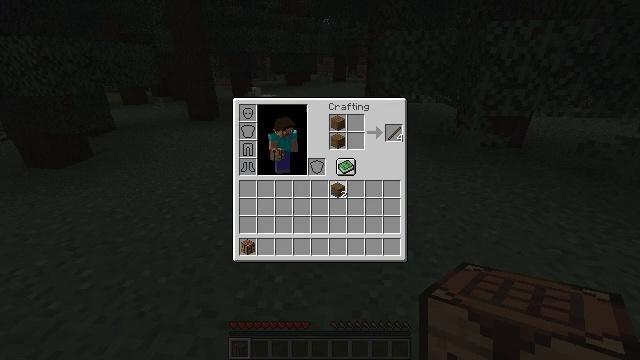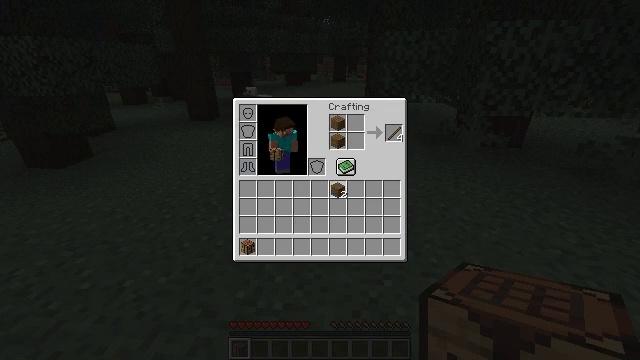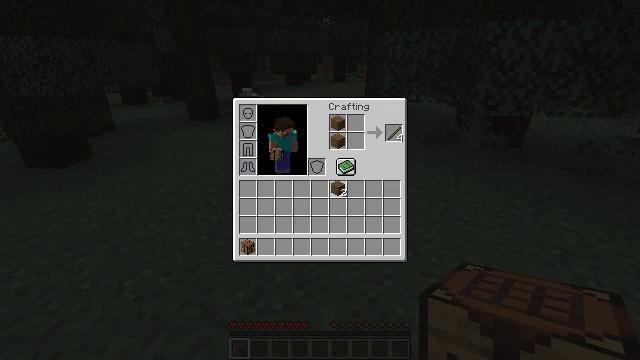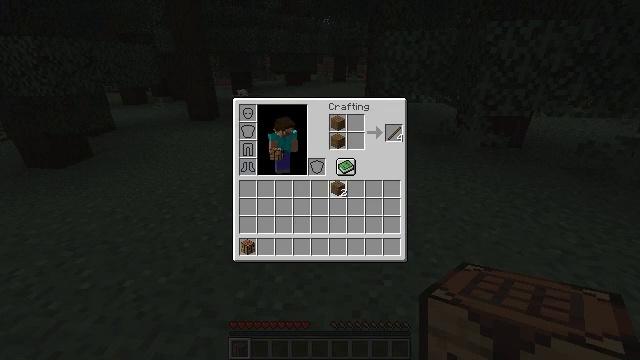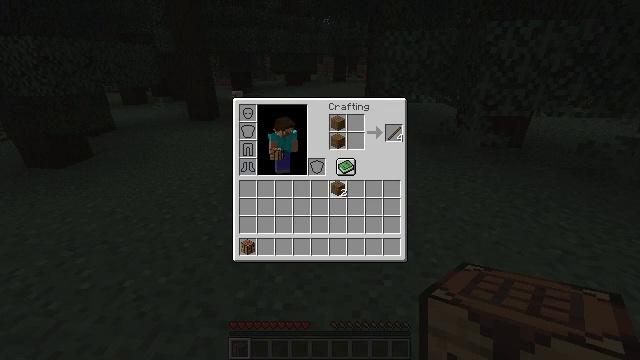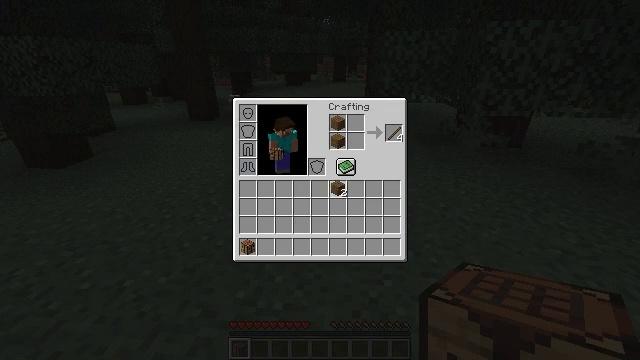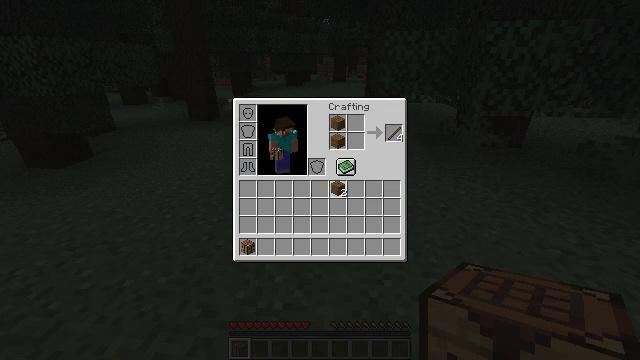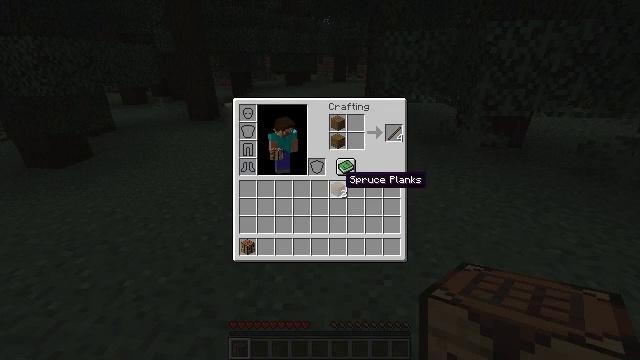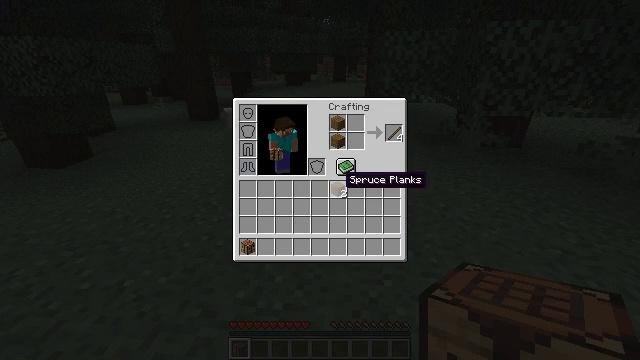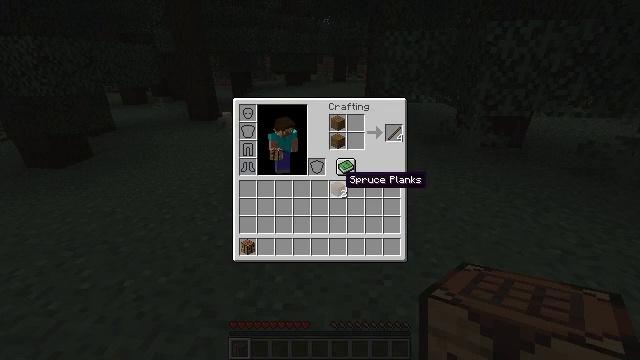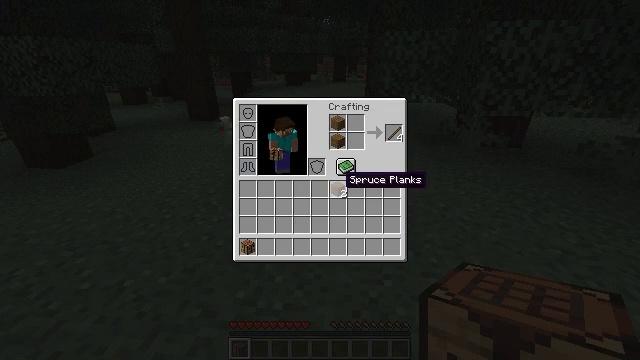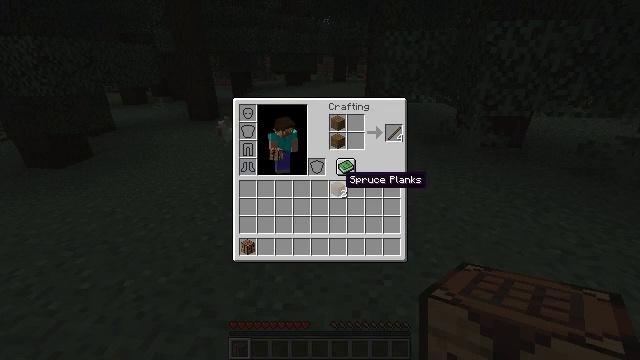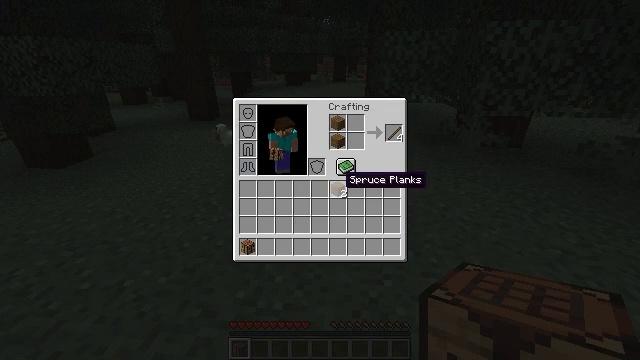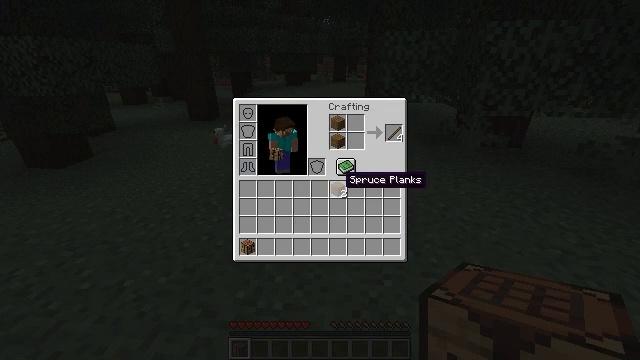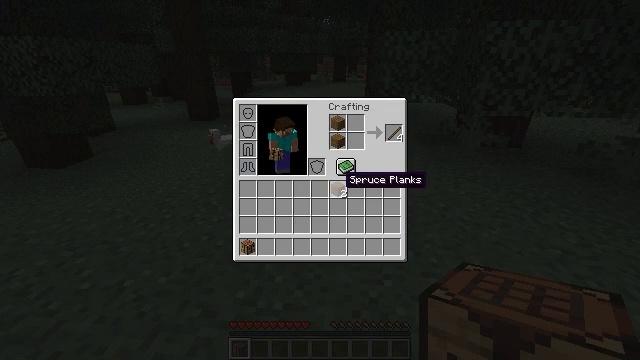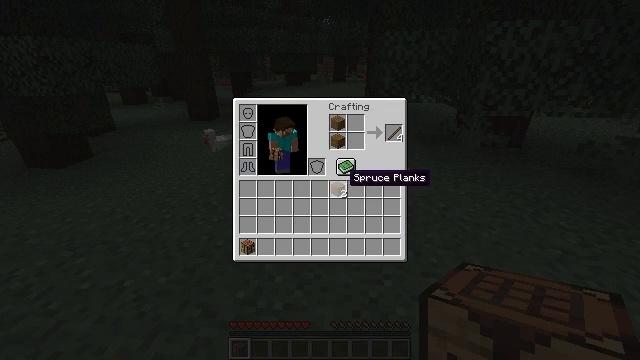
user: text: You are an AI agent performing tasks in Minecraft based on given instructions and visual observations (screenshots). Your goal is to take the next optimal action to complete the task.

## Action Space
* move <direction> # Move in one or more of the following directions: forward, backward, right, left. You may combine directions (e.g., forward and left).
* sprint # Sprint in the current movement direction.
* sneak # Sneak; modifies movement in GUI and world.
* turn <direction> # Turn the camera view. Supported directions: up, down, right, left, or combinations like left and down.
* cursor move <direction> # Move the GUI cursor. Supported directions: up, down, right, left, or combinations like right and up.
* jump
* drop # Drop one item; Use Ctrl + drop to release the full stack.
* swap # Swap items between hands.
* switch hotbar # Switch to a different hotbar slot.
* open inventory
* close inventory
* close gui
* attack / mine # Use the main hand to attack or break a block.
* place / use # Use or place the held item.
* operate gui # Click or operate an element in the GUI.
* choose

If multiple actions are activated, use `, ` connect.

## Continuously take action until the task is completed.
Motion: motion action
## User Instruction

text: Open inventory and craft the crafting table with planks.
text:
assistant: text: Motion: no_op
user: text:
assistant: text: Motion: attack / mine
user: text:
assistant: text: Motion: attack / mine
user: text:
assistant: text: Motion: attack / mine
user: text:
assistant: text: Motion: attack / mine
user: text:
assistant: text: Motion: attack / mine
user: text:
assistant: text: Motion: no_op
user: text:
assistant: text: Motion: no_op
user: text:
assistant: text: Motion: no_op
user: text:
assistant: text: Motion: no_op
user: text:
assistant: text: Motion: no_op
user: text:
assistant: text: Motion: no_op
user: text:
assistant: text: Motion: no_op
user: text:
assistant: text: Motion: no_op
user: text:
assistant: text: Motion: no_op
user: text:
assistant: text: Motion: turn right and up
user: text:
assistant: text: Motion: turn right and up
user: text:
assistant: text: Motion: no_op
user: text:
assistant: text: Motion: no_op
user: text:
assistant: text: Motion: no_op
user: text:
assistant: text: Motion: no_op
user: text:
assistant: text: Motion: no_op
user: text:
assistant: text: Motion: no_op
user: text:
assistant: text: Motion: no_op
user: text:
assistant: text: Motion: no_op
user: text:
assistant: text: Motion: no_op
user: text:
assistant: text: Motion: no_op
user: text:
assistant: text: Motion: no_op
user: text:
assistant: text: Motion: no_op
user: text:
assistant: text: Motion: no_op